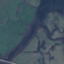
Land use / land cover: River